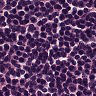
Metastatic tissue present: no